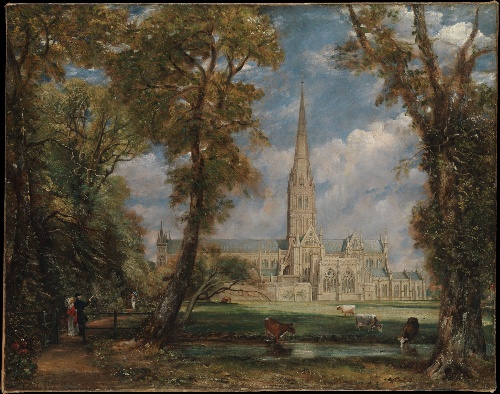
Title: Salisbury Cathedral from the Bishop's Grounds
Artist: John Constable
Artist bio: British, East Bergholt 1776–1837 Hampstead
Date: ca. 1825
Object type: Painting
Classification: Paintings
Medium: Oil on canvas
Dimensions: 34 5/8 x 44 in. (87.9 x 111.8 cm)
Department: European Paintings
Credit line: Bequest of Mary Stillman Harkness, 1950
Accession year: 1950
Repository: Metropolitan Museum of Art, New York, NY
Tags: Cathedrals|Cows|Trees